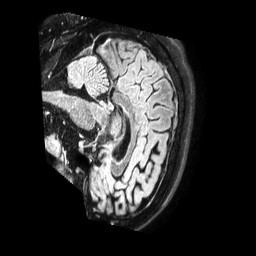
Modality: FLAIR
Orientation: sagittal
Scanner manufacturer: philips
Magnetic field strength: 1.5 T
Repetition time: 4.8 s
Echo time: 0.3317 s